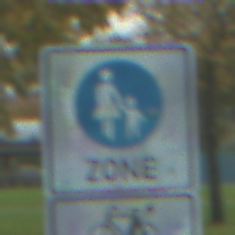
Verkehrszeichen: BeginnFussgaengerzone
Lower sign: EinspurigeFahrzeugeFrei6
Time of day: MorningAfternoon
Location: Outdoor (Urban)
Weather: PartlyCloudy
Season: NotSpecified
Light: Natural